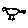
Label: bird